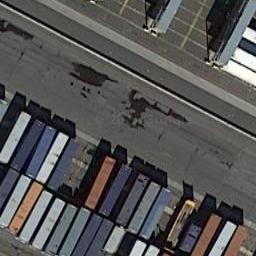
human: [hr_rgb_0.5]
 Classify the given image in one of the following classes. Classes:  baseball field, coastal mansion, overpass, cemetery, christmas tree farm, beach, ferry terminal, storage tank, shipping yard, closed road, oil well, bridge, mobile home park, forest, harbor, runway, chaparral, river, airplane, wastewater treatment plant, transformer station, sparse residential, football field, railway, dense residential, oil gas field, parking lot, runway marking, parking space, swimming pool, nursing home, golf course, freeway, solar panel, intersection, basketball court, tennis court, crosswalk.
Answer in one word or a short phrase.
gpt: shipping yard